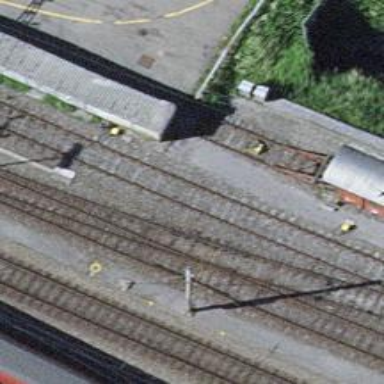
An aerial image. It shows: Rail siding with electrified contact lines.